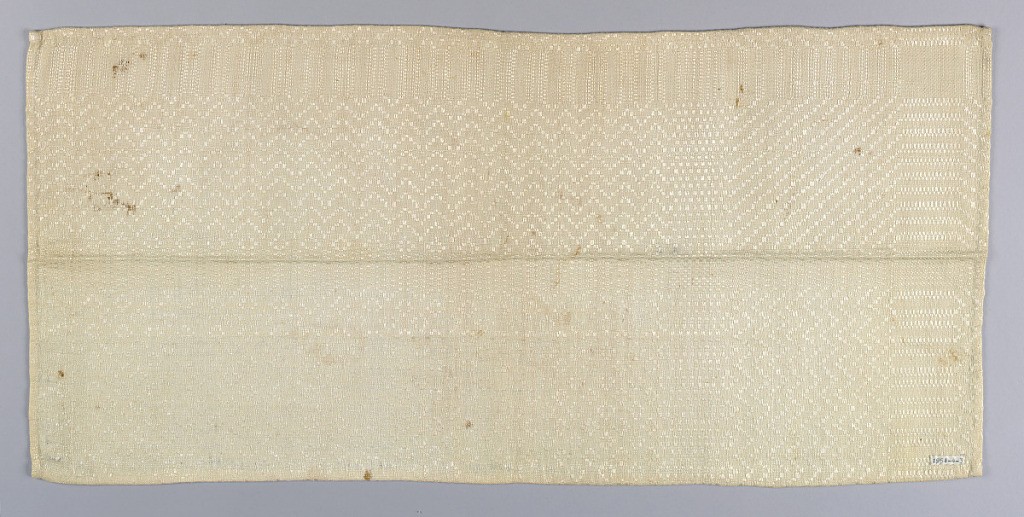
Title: Textile
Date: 1800–1830
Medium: linen Technique: hand woven plain weave with supplementary weft patterning
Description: Section of a white table napkin with a broad allover chevron and diamond pattern. Borders have rows of elongated hexagons. Narrow hand hem with linen thread on all sides.